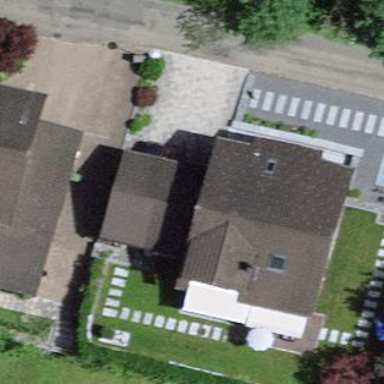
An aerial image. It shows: Garage.